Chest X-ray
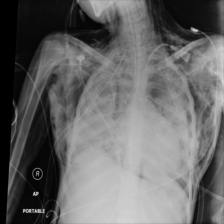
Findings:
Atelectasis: negative
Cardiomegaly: negative
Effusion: negative
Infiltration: negative
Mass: negative
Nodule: negative
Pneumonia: negative
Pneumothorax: positive
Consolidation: negative
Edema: negative
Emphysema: positive
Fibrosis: negative
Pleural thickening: negative
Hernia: negative